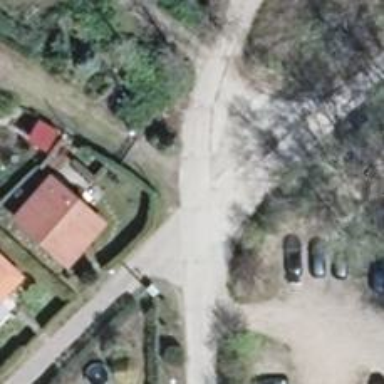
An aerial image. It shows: Service road with grade1 tracktype.